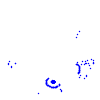
Particle: pion